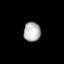
Tissue: lung
Cell type: Fibroblasts
Senescence score: 0.5437
Nuclear area (px): 320
Mean DAPI intensity: 180.156